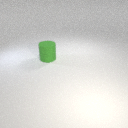
large green rubber cylinder